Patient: sex F, age 34
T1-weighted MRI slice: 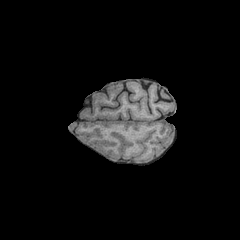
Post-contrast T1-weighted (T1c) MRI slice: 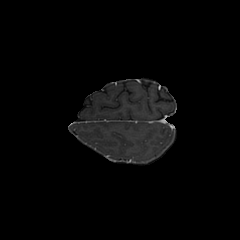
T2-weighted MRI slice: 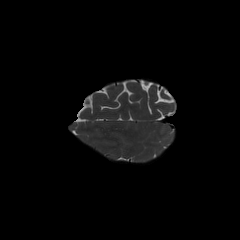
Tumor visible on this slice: no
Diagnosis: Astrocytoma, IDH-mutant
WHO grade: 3